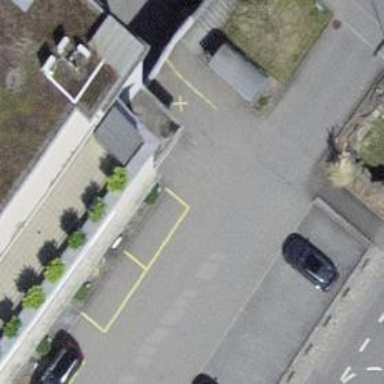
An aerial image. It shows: Bicycle parking area.